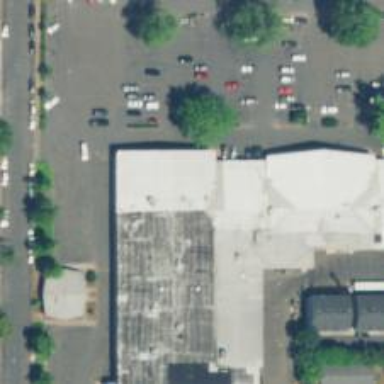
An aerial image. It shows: Supermarket.